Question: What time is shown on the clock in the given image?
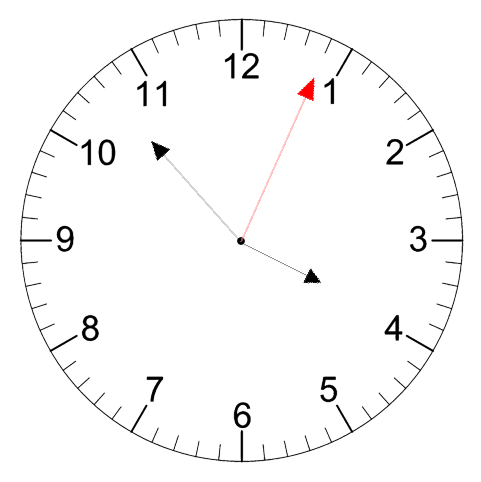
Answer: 03:53:04